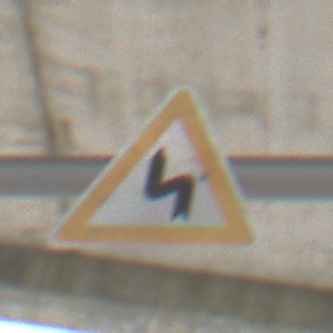
Verkehrszeichen: DoppelkurveZunaechstLinks
Umgebung: Roofed, Suburban
Tageszeit: MorningAfternoon
Wetter: PartlyCloudy
Licht: Natural
Jahreszeit: Winter
Kontrast: LowContrast